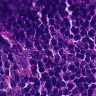
Metastatic tissue present: no